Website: lowes
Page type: review-order
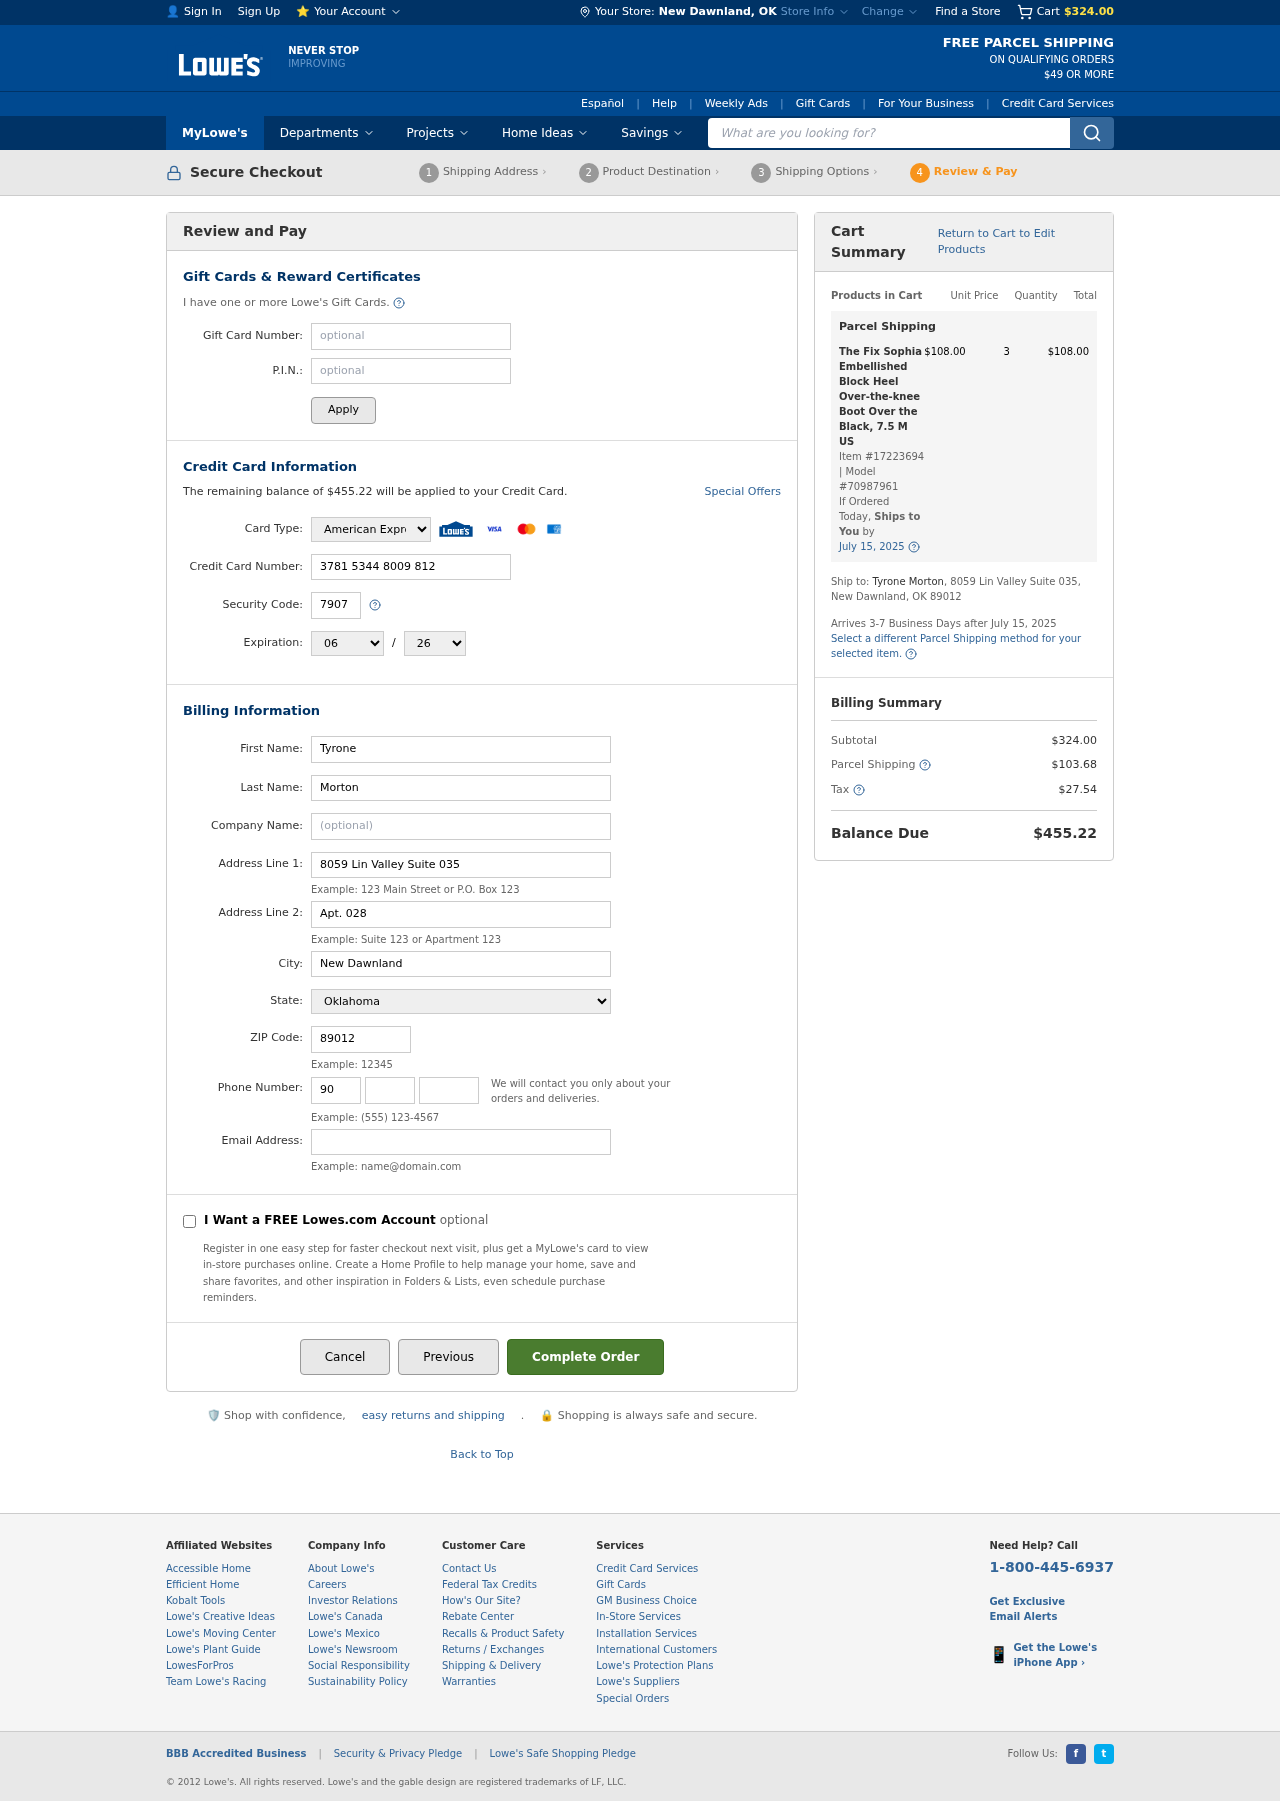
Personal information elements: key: PII_CARD_CVV
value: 7907
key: PII_CARD_EXPIRY_MONTH
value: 06
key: PII_CARD_EXPIRY_YEAR
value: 26
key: PII_CARD_NUMBER
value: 3781 5344 8009 812
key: PII_CARD_TYPE
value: American Express
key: PII_CITY
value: New Dawnland
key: PII_CITY_STATE
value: New Dawnland, OK
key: PII_EMAIL
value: tyronemorton@gmail.com
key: PII_FIRSTNAME
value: Tyrone
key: PII_LASTNAME
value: Morton
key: PII_PHONE_AREA
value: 902
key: PII_PHONE_PREFIX
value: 300
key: PII_PHONE_SUFFIX
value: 8474
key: PII_POSTCODE
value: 89012
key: PII_STATE
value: Oklahoma
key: PII_STREET
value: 8059 Lin Valley Suite 035
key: PII_STREET2
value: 8059 Lin Valley Suite 035
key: PII_STREET2
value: Apt. 028
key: PII_FULLNAME2
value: Tyrone Morton
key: PII_CITY_STATE_ZIP2
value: New Dawnland, OK 89012
Product elements: key: PRODUCT1_NAME
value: The Fix Sophia Embellished Block Heel Over-the-knee Boot Over the Black, 7.5 M US
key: PRODUCT1_PRICE
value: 108
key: PRODUCT1_QUANTITY
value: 3
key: PRODUCT1_ITEM_NUMBER
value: Item #17223694
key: PRODUCT1_MODEL_NUMBER
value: Model #70987961
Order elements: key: ORDER_SUBTOTAL
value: $324.00
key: ORDER_BALANCE_DUE
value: $455.22
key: ORDER_SHIPPING_DATE
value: July 15, 2025
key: ORDER_ITEM_TOTAL
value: $108.00
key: ORDER_SHIPPING_DATE2
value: July 15, 2025
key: ORDER_SHIPPING_COST
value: $103.68
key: ORDER_TAX
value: $27.54
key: ORDER_TOTAL
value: $455.22
Search elements: key: HEADER_SEARCH
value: What are you looking for?